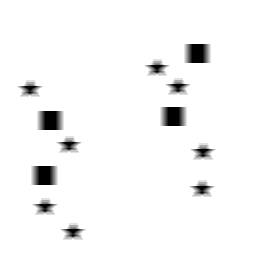
Squares: 4
Triangles: 0
Stars: 8
Total shapes: 12